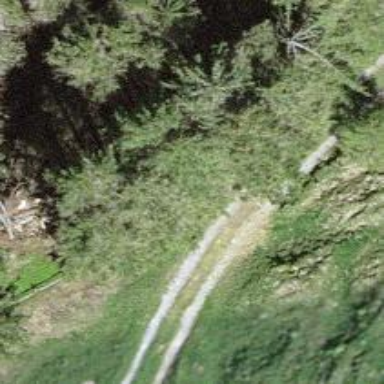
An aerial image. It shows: Gravel track with track type of grade3.